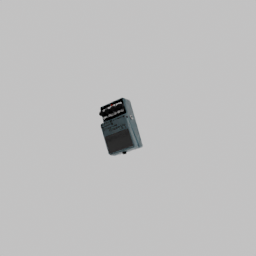
Label: electronics